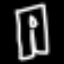
Label: pants